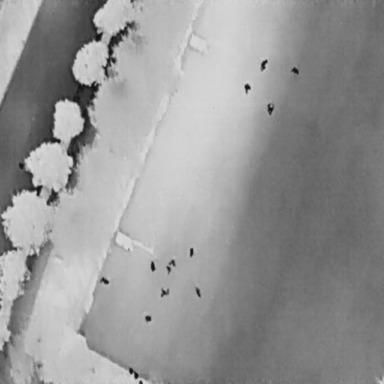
There are 12 People in the infrared image.